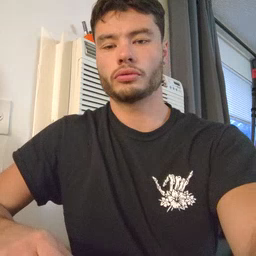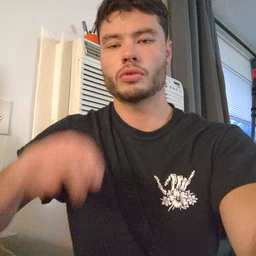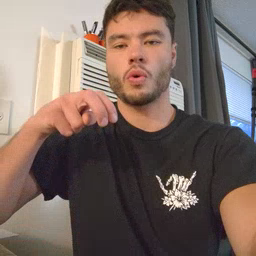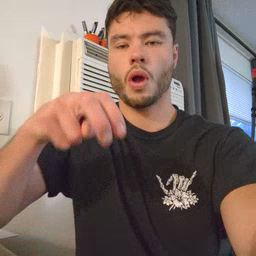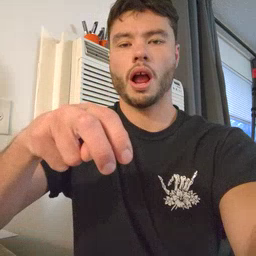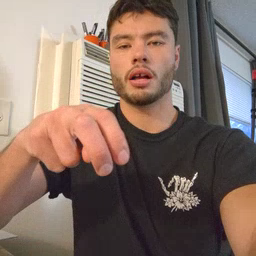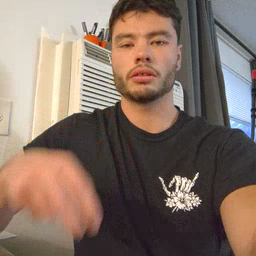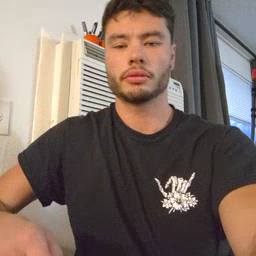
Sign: ride